Current action and preconditions to check: trajectory_clear

Your task: For each precondition in the list above, predict whether it will hold at this action.

Consider the current scene as observed from the mobile robot's camera, and analyze the predicted future states of all dynamic agents (e.g., people, animals, vehicles, or any moving entities) within the NEXT SECOND.

IMPORTANT: Only answer "very likely" if you are absolutely certain—based on strong, clear evidence—that a dynamic agent will violate the precondition in the predicted future state. Do NOT answer "very likely" for unlikely, ambiguous, or low-probability risks.

Ask yourself for each precondition: Is there a high probability, with clear and convincing evidence, that the predicted future states of any dynamic agent will interfere with the predicted future state of the currently executing action within the NEXT SECOND, causing that precondition to fail?

Assess the risk level based on these predictions. Use "likely" or "very likely" if motions create a clear risk of interference.

Use "neutral" or "improbable" if agents are nearby but their predicted paths are clearly diverging or non-conflicting.

Failure Risk Categories: "very improbable", "improbable", "neutral", "likely", "very likely"

Answer Format: Output ONLY the probability_of_failure value from these categories: "very improbable", "improbable", "neutral", "likely", "very likely"

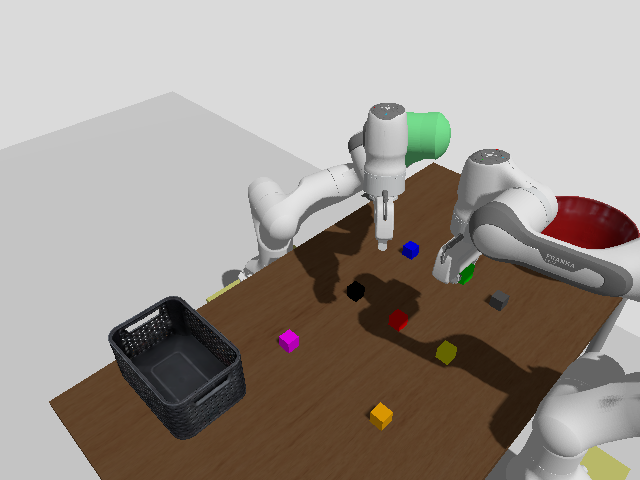

Answer: likely